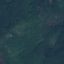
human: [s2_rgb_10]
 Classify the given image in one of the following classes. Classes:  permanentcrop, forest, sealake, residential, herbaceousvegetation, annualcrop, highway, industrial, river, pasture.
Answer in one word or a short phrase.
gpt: Forest